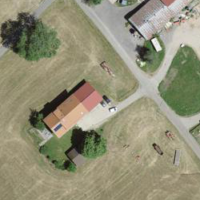
EUNIS habitat code: 25
Species observed at this site:
Urtica dioica